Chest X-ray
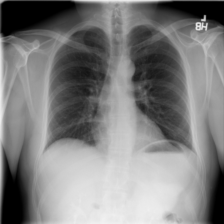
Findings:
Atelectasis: negative
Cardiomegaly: negative
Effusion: negative
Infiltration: negative
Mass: negative
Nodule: negative
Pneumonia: negative
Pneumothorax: negative
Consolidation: negative
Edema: negative
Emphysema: negative
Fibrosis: negative
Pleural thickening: negative
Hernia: negative